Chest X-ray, PA view. Patient: 34 years old, sex F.
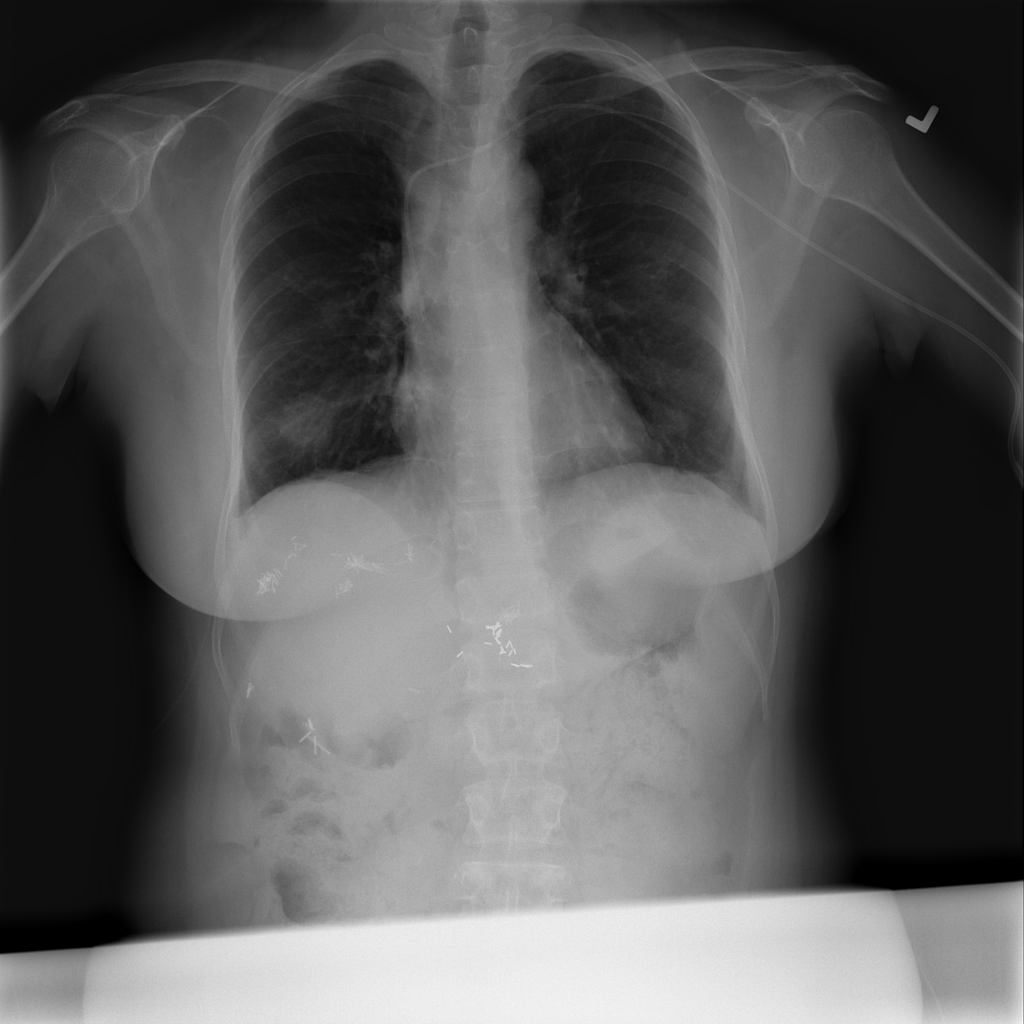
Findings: Nodule